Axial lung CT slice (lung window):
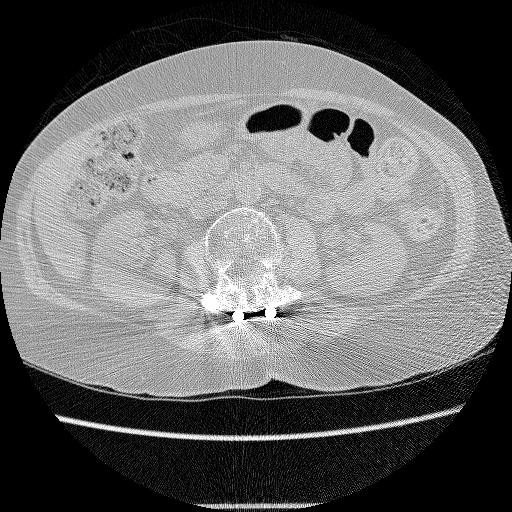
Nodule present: no